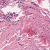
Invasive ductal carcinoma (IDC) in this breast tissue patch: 1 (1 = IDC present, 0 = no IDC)